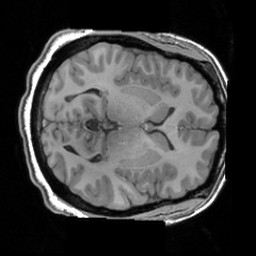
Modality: T1w
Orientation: axial
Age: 24
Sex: female
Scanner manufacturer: siemens
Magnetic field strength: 3 T
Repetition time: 1.63 s
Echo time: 0.00311 s